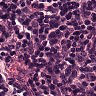
Metastatic tissue present: no